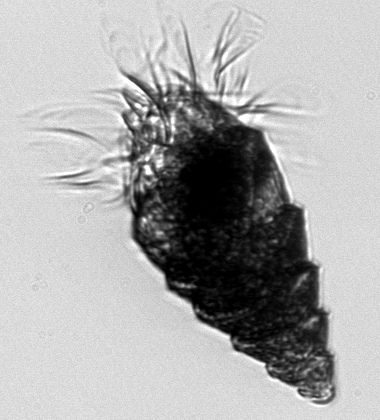
Label: Laboea_strobila